Field crop: maize
Growth stage: 2
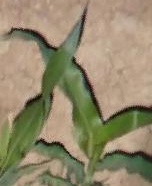
Species: maize